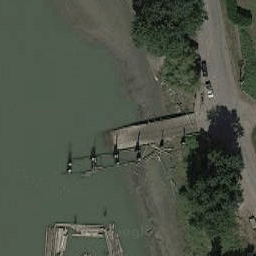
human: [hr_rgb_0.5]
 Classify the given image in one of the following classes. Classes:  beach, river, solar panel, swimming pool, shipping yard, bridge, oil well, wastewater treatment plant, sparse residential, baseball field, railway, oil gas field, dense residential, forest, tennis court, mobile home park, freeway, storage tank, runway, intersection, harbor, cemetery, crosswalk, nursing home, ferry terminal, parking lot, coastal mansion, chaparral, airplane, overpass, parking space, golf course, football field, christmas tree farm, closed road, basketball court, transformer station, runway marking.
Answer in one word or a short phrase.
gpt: ferry terminal